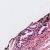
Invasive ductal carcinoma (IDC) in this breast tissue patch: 0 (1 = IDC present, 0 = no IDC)